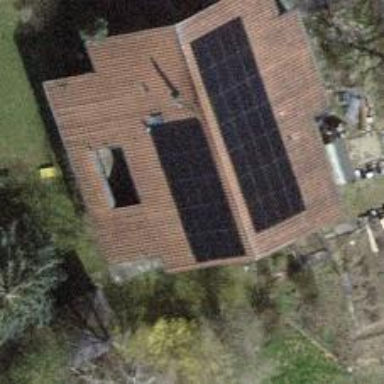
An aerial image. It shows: Solar power generator utilizing photovoltaic technology with solar photovoltaic panels.